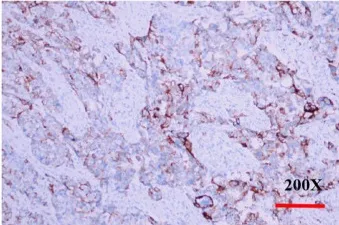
Histopathology and immunohistochemistry (IHC) of PSC. (D), IHC CK(+), original magnification x200.
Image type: pathology (immunostaining)